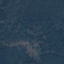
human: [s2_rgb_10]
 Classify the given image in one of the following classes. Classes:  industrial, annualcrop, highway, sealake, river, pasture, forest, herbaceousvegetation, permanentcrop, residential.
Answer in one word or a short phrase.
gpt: Forest